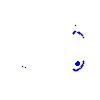
Particle: pion